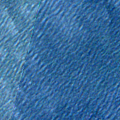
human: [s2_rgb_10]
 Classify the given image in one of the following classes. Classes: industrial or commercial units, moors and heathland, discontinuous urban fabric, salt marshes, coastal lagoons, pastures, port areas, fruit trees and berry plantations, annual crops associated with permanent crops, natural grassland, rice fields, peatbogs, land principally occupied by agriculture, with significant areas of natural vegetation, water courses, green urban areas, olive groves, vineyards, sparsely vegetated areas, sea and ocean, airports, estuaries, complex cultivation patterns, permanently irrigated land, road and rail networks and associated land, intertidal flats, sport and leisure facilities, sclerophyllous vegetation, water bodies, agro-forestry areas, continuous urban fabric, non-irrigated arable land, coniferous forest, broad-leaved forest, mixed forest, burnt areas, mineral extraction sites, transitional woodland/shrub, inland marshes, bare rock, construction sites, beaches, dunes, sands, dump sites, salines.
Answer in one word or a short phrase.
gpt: sea and ocean